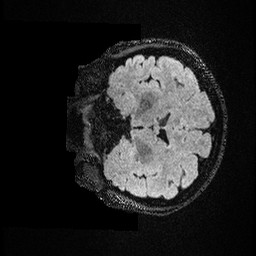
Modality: FLAIR
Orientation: coronal
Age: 42
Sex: female
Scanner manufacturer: ge
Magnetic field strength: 3 T
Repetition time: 4.802 s
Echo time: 0.1163 s